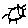
Label: sun